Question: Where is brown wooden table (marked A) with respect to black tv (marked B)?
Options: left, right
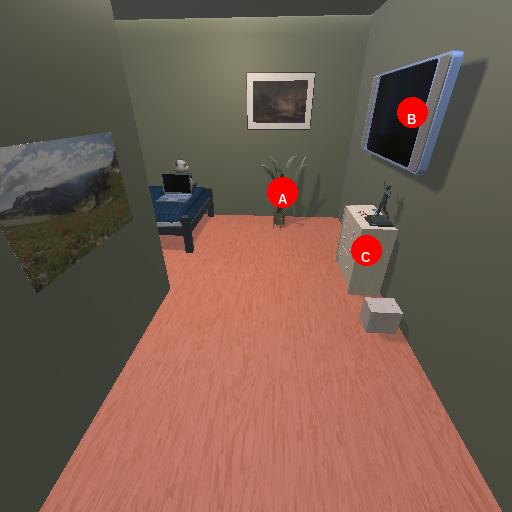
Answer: left